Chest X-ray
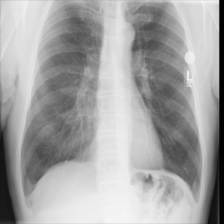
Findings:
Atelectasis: negative
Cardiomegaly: negative
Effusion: negative
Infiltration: negative
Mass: negative
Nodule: positive
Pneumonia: negative
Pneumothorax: negative
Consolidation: negative
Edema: negative
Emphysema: negative
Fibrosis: positive
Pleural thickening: negative
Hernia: negative